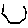
Label: hexagon